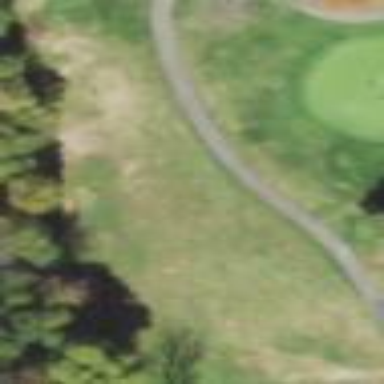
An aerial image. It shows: Rough area in golf course.